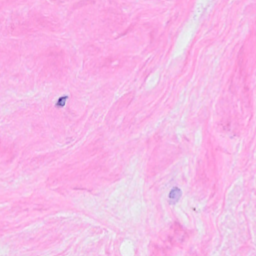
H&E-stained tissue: Breast